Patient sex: F
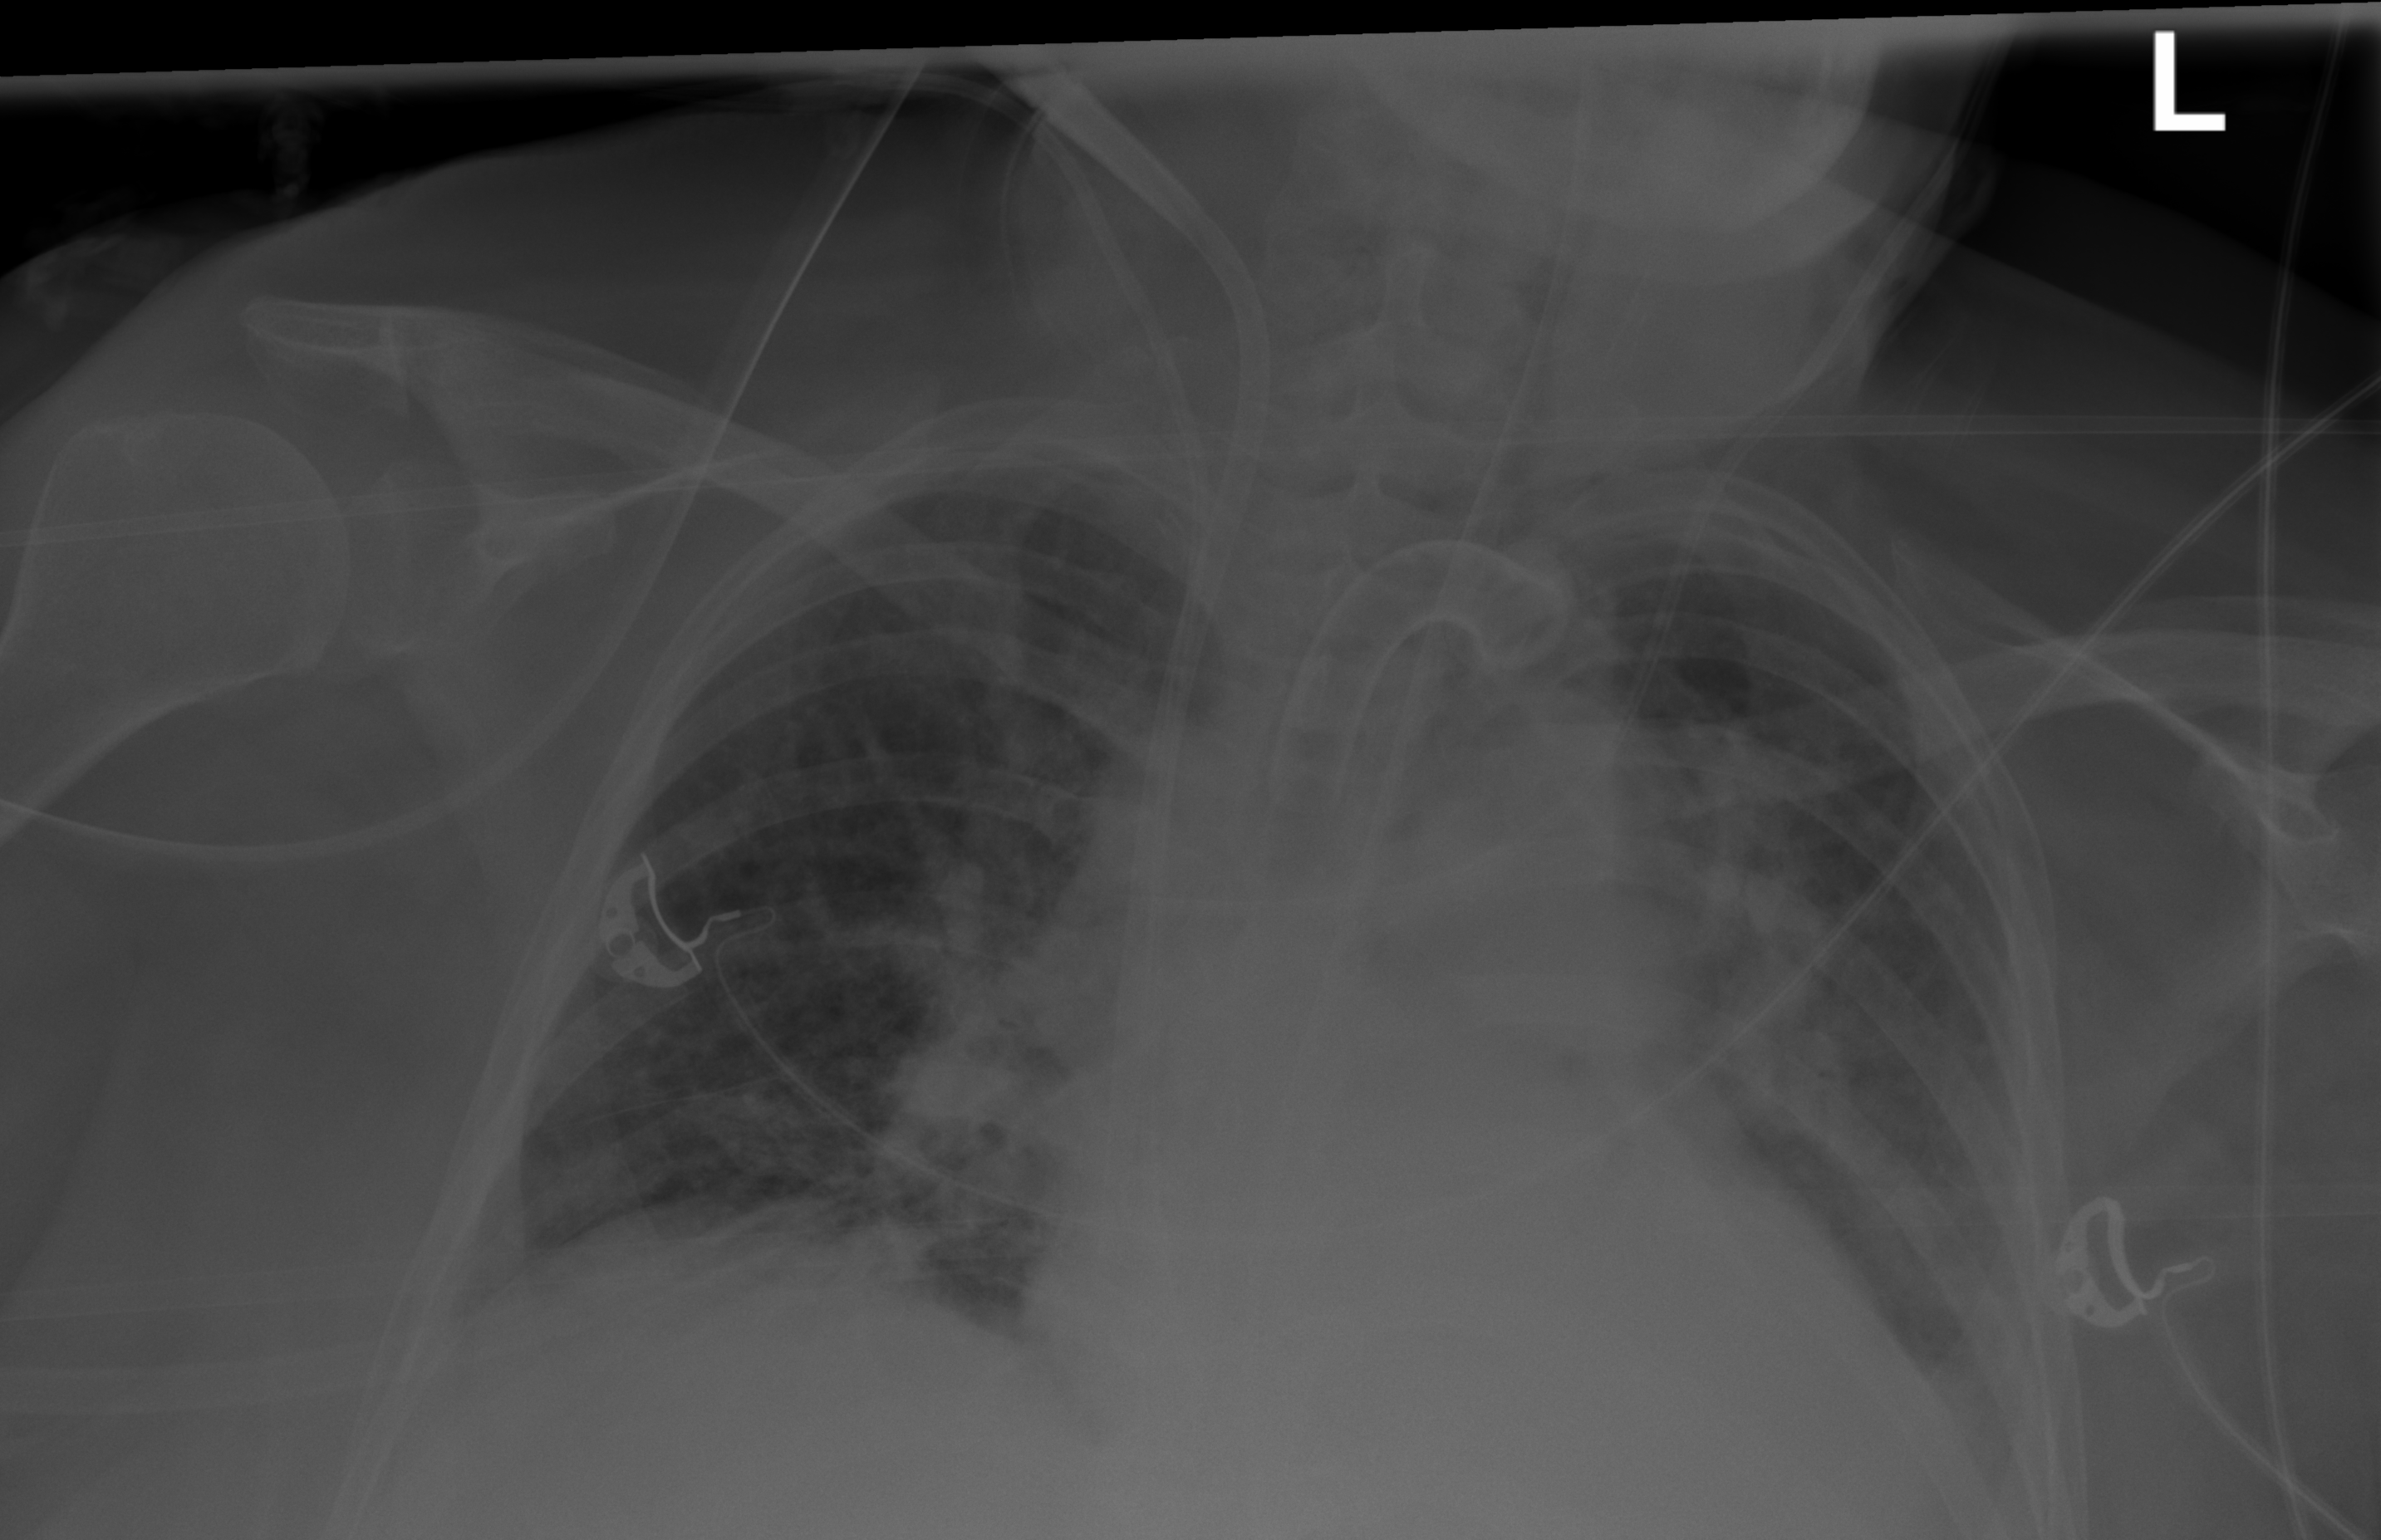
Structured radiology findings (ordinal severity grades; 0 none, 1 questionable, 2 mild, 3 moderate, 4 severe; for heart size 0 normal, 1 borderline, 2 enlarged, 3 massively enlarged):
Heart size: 2
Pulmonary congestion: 2
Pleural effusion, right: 0
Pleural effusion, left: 2
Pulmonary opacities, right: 2
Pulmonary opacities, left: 2
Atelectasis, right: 2
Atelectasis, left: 2